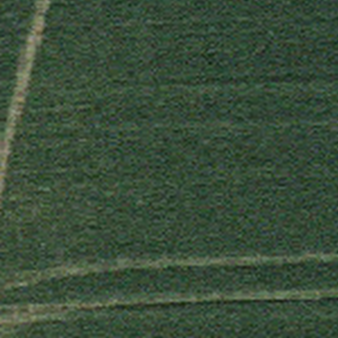
Label: other